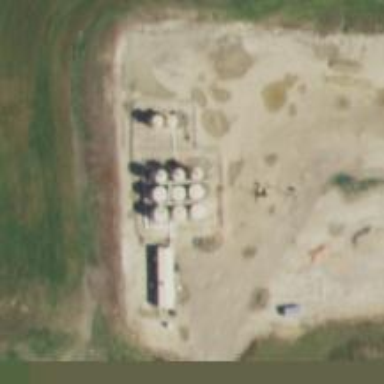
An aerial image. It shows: Storage tank that is man-made.